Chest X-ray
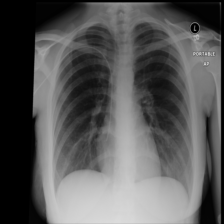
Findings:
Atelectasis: negative
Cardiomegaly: negative
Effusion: negative
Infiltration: negative
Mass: negative
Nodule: negative
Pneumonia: negative
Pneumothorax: negative
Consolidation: negative
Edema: negative
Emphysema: negative
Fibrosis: negative
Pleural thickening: negative
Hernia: negative